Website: macys
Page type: delivery-shipping
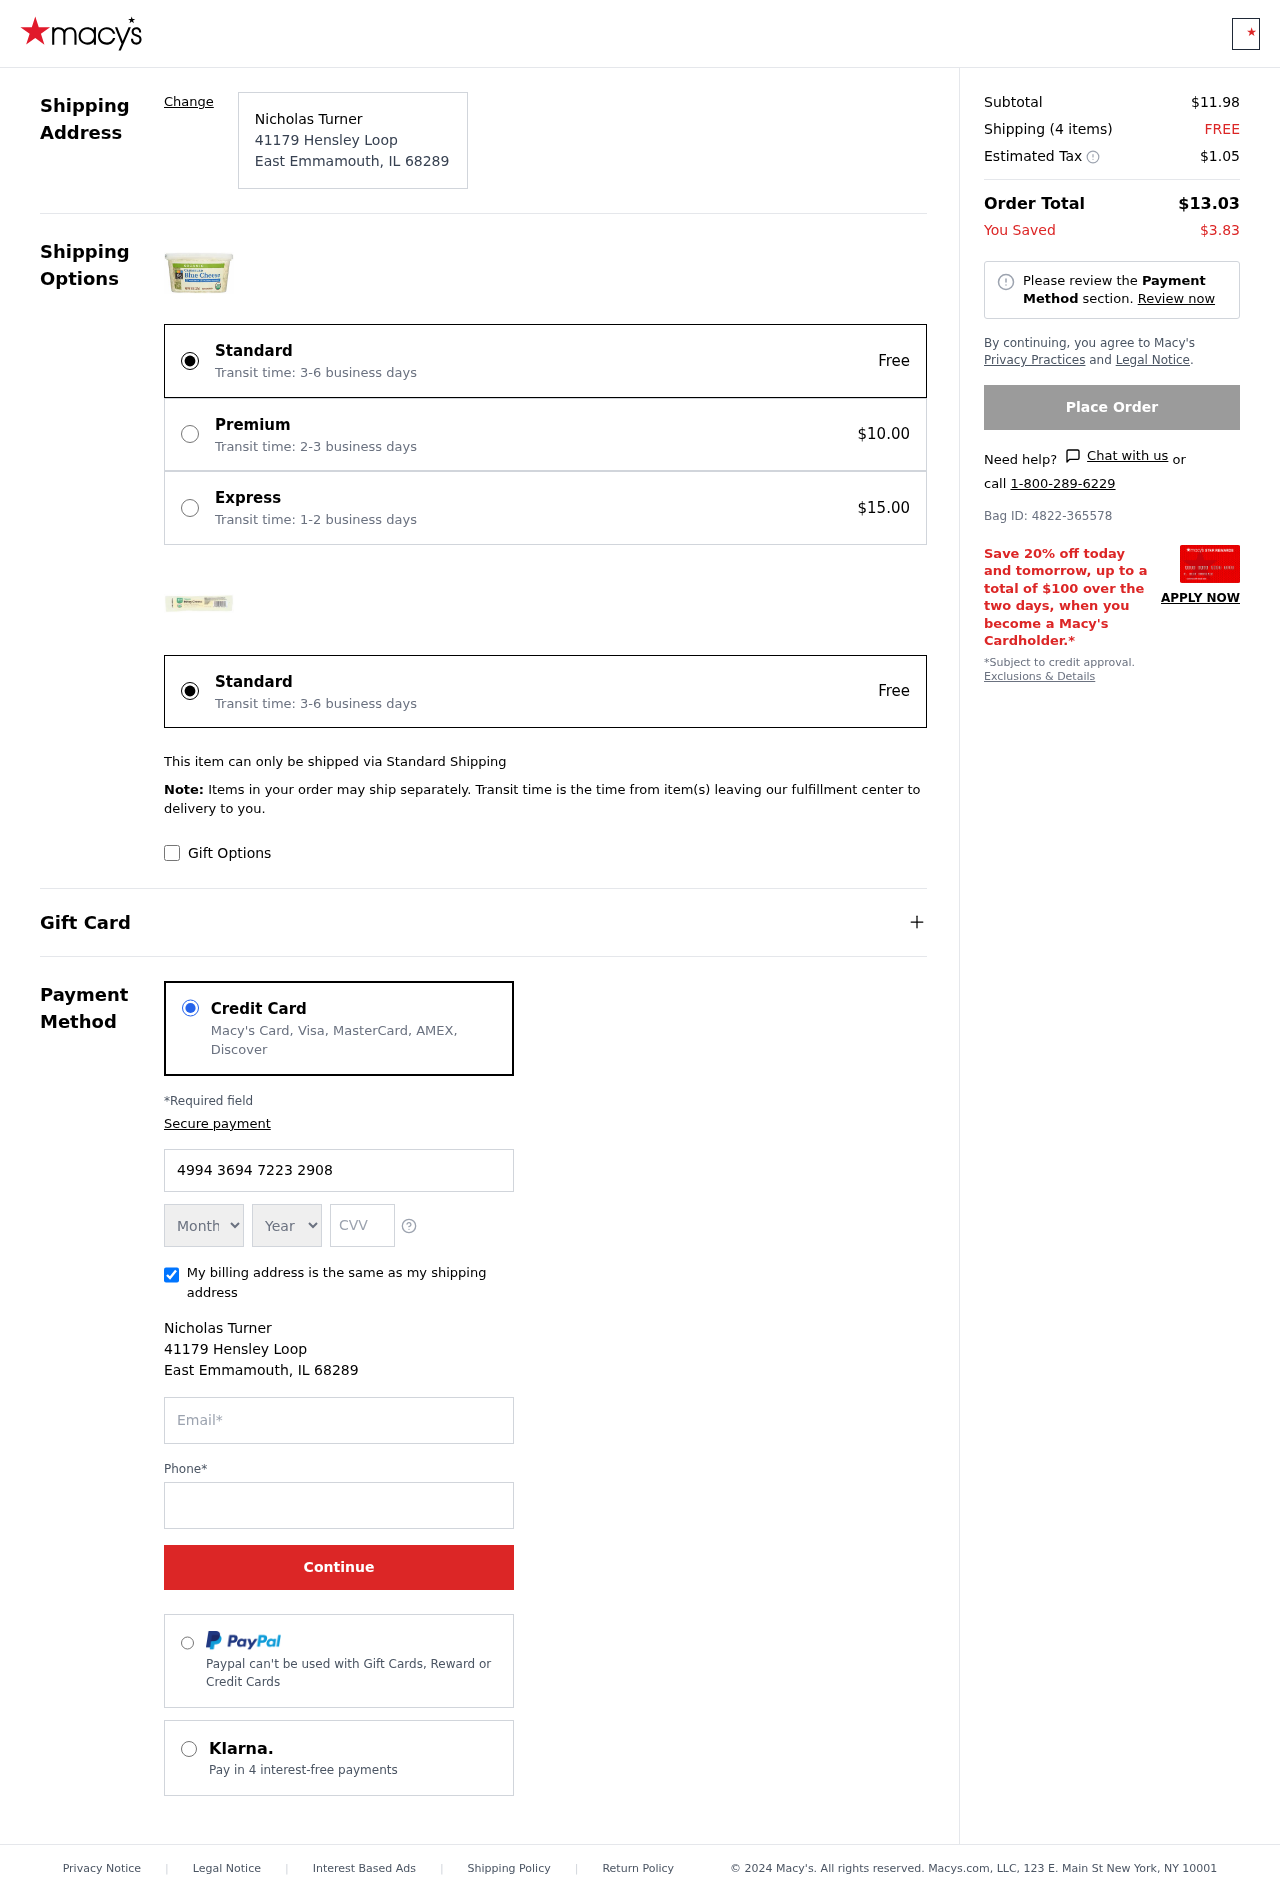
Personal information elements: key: PII_CARD_EXPIRY_MONTH
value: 02
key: PII_CARD_EXPIRY_YEAR
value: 29
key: PII_CITY
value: East Emmamouth
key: PII_CITY_STATE_ZIP
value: East Emmamouth, IL 68289
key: PII_FULLNAME
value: Nicholas Turner
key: PII_POSTCODE
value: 68289
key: PII_STATE_ABBR
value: IL
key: PII_STREET
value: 41179 Hensley Loop
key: PII_CARD_NUMBER
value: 4994 3694 7223 2908
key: PII_CARD_CVV
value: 428
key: PII_EMAIL
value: nicholas.turner@gmail.com
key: PII_PHONE
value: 3786723806
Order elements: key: ORDER_SUBTOTAL
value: $11.98
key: ORDER_NUM_ITEMS
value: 4
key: ORDER_SHIPPING_COST
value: FREE
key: ORDER_TAX
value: $1.05
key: ORDER_TOTAL
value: $13.03
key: ORDER_SAVINGS
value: $3.83
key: ORDER_BAG_ID
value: Bag ID: 4822-365578